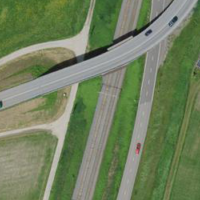
EUNIS habitat code: 24
Species observed at this site:
Teucrium scorodonia